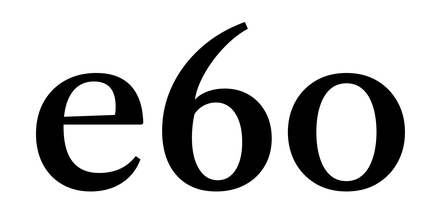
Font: LibreCaslonText_Medium